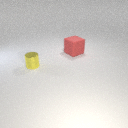
large red rubber cube behind small yellow metal cylinder